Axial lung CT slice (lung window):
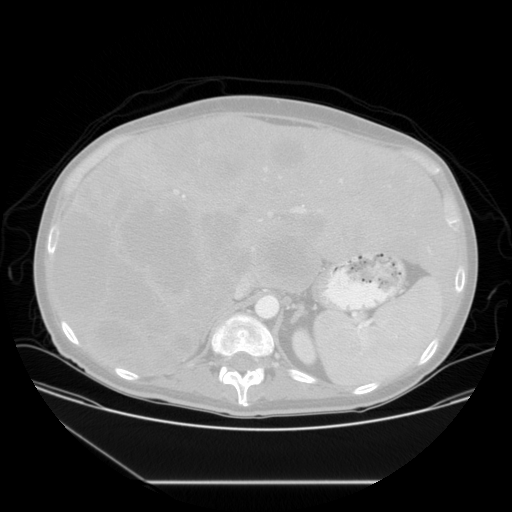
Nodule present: no